Aerial crown-view tile of a tropical tree (Barro Colorado Island, Panama), acquired 20240716:
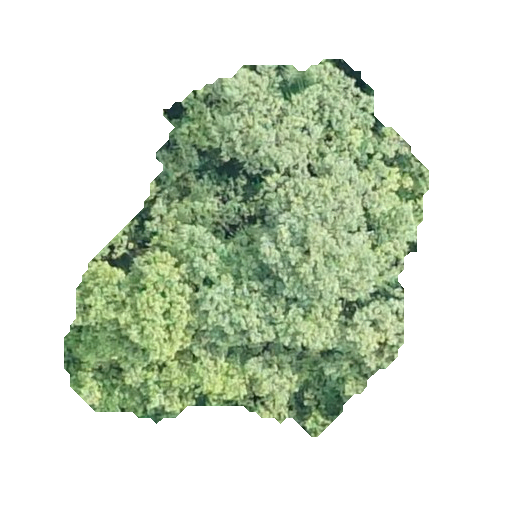
Species: Luehea seemannii
GBIF accepted scientific name: Luehea seemannii
Crown area: 148.328 m²